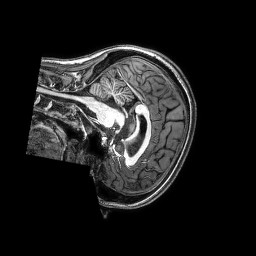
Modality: T1w
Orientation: sagittal
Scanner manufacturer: philips
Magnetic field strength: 3 T
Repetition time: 0.008 s
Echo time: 0.003593 s